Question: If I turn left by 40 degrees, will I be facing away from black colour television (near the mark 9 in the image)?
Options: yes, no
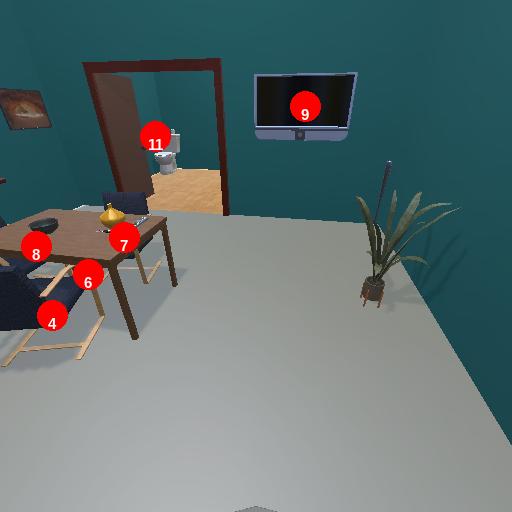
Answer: yes